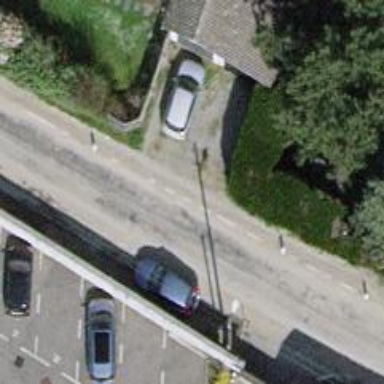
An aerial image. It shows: Residential road with asphalt surface. There is parallel parking on both sides of the road.